Question: I'm looking for a way to dynamically create an ellipse with a feathered edge (and be able to control the degree of the feathering). Ideally, this would be achieved through Javascript, as the intended use is in an app which may be made to be available offline, but for simplicity, I'd be happy with a PHP solution in the meantime.
I did attempt a solution using GD, however I found it quite limited when dealing with alpha. The main issues were that using a filled ellipse and layering would cancel out the transparency effect, and that just drawing the border with progressively smaller ellipses caused problems where the ellipses did not perfectly line up (see image below).

Is there a solution I can use that eliminates these issues, without getting too complex? I'm aware I could create an image pixel by pixel, but that seems like a very complex method for what should be a relatively easy task.
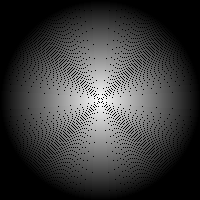
Answer: Here's an example using the tag that looks like it might start you on the right path:
<URL>
And here's a fiddle that shows what I THINK you might be looking for:
<URL>